Interaction volume radius: 10 \u00c5
Interaction volume height: 25 \u00c5
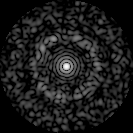
Disorder parameter: 0.8048